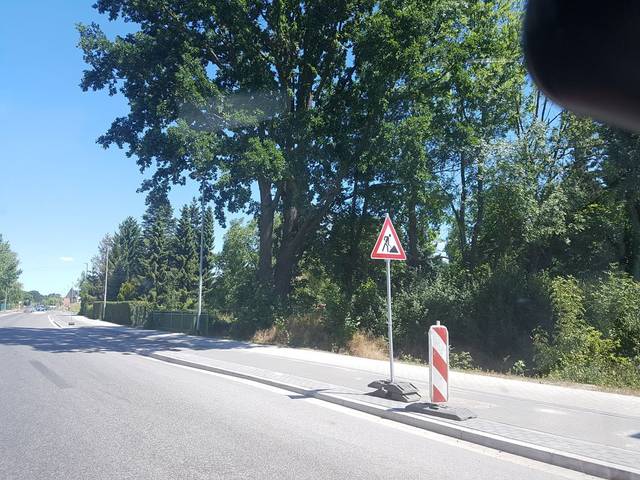
Region: Germany
Coordinates: 52.39, 13.264